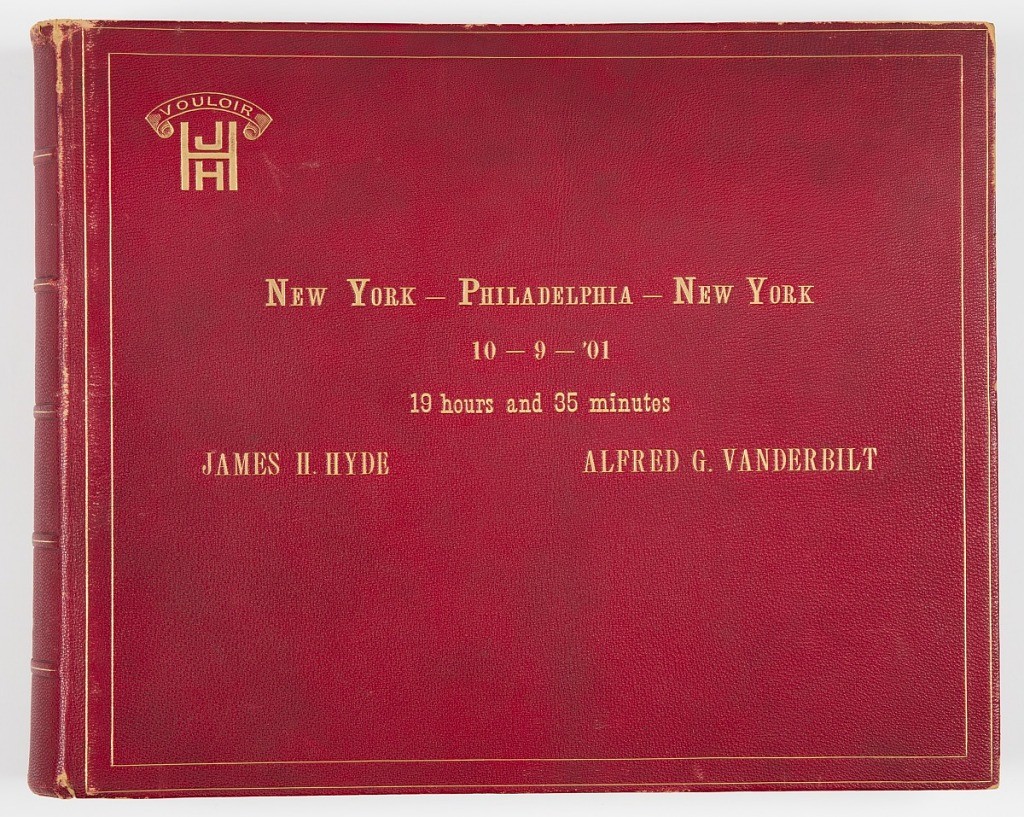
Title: Commemorative Scrapbook Documenting the 1901 Record Breaking Coach Race from New York City to Philadelphia and Back Again
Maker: James Hazen Hyde, American, 1876 - 1959
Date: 1901
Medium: Newspaper and magazine clippings mounted on heavy wove paper, annotated in pen and ink, bound in red leather with gilded lettering
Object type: Album
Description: Album of newspaper clippings describing the coach trip from New York to Philadelphia and return. The drivers were James H. Hyde and Alfred Vanderbilt.